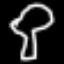
Label: mushroom